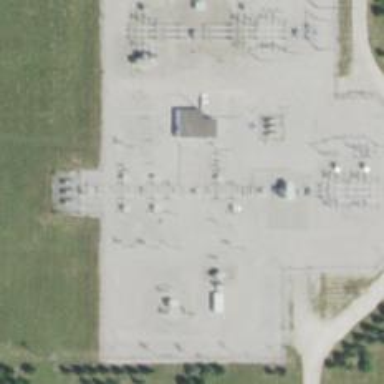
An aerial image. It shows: Switch for power supply.